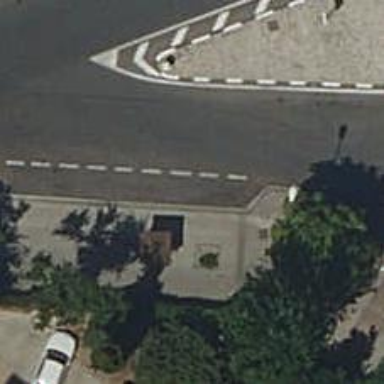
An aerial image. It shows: Taxi stand.